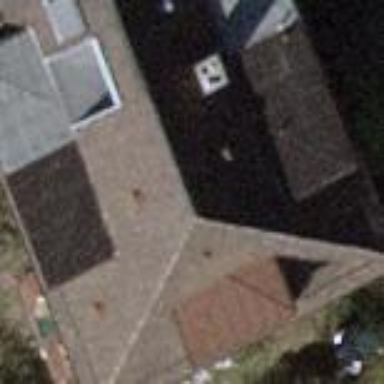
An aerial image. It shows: Building with hipped roof.